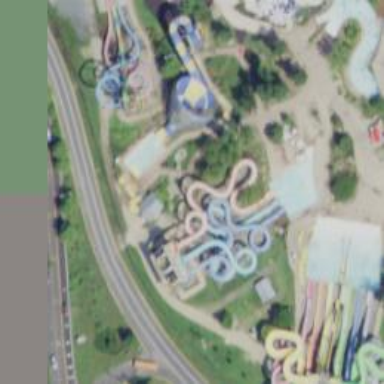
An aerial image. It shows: Water slide attraction.